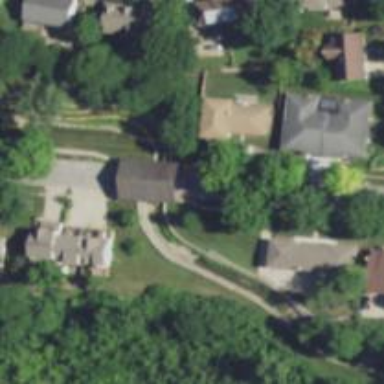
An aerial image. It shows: Covered bridge on residential road.